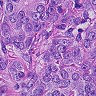
Metastatic tissue present: yes